Interaction volume radius: 5 \u00c5
Interaction volume height: 20 \u00c5
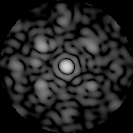
Disorder parameter: 0.5932